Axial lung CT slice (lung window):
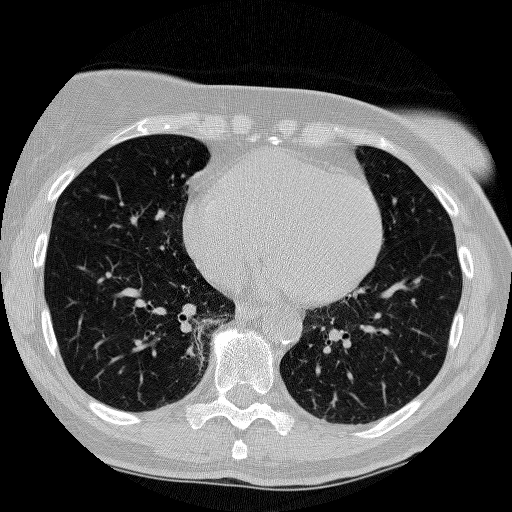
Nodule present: no